Question: I'm getting the following error message when I try different operations such as installing an application to a Firefox OS simulator:
'Operation timed out: installing and running app'
I've tried versions 1.3, 1.4, 2.0 of the simulator - all have the same error.
The application does get deployed to the simulator and runs. However, 'console.log()' output does not get displayed in the WebIDE Console.
For the location of the error message, see the screenshot below

My Firefox Version is - 42.0a1 (2015-07-16)
This is running on Ubuntu 14.04 x64.
When I click on the <URL> link, I can't find any tips for troubleshooting a simulator.
Any ideas?
---
The steps I followed were:
1. Open WebIDE. Terminal output:
'* daemon not running. starting it now on port 5037 * * daemon started successfully *'
1. Start Firefox OS 2.0 simulator, simulator displays. Terminal output:
'console.log: Connection status changed: connecting console.log: Connection status changed: connected'
1. Project >> Open Packaged App, and select my application. No Terminal output.
2. Project >> Install and Run. Application displays on simulator. Terminal output:
'console.log: Installing app from /home/snowch/tmp/Scratch/myapp/hw_chs console.log: Starting bulk upload console.log: File size: 14253 console.log: Bulk upload done'
1. After about 10 seconds the error message is shown as per the screenshot.
---
Update
The jconsole error messages:
1. Simulating large screen devices (Operation timed out: installing and running app)
<URL>
1. Simulating small screen devices, after clicking on the spanner (Operation timed out: opening toolbox)
<URL>
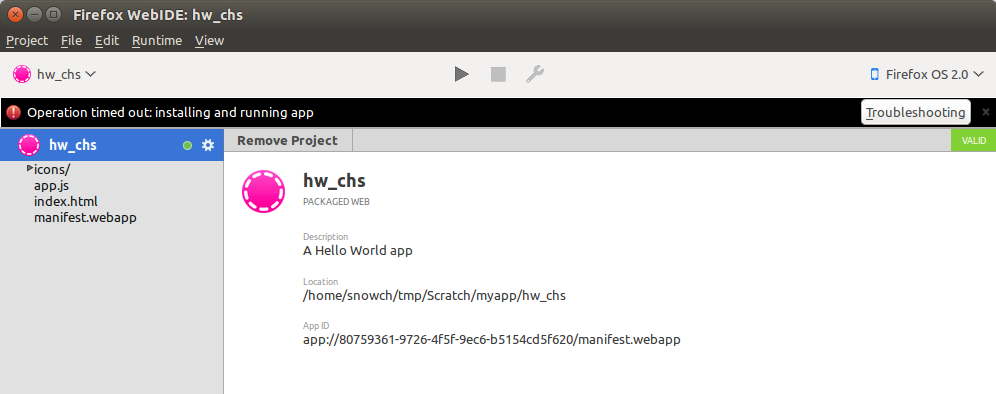
Answer: It looks like you've run into several bugs with older simulator versions.
For the issue with app install when the screen is set to Via Vixen, I filed <URL>. For myself, it only reproduced on 2.0, but please comment in that bug if you have more specifics.
For the "opening toolbox" issue, I believe that is a compatibility problem that needs to be resolved with older simulators, which is <URL>.
I tried asking several times in the comments above if you ever actually see the toolbox appear, or if you just get error messages. It would still help to know the answer here.
As a workaround, you should be able to use Simulator 2.2 or later to avoid these issues until they are resolved.